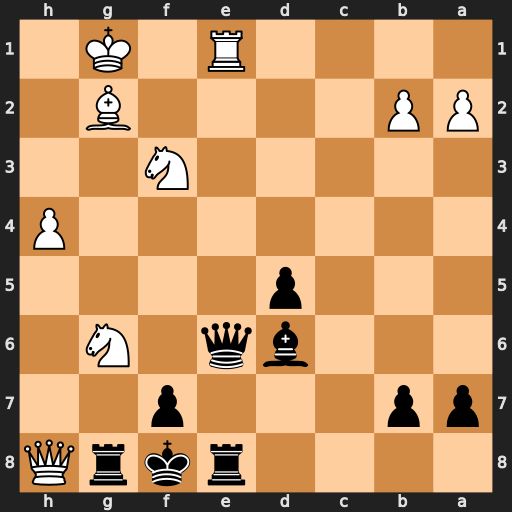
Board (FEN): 4rkrQ/pp3p2/3bq1N1/3p4/7P/5N2/PP4B1/4R1K1
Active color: b
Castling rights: -
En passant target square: -
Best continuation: Qxg6 Rxe8+ Kxe8 Qxg8+ Qxg8